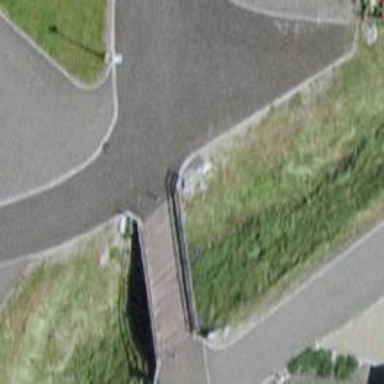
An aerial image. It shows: Residential road with bridge.